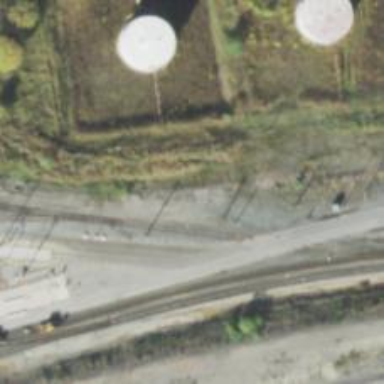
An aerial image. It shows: Railway yard in service.